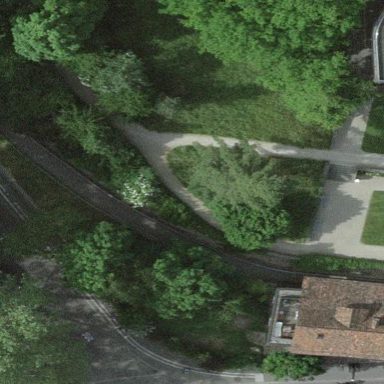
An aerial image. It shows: Grassy area with lush vegetation.